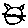
Label: cat